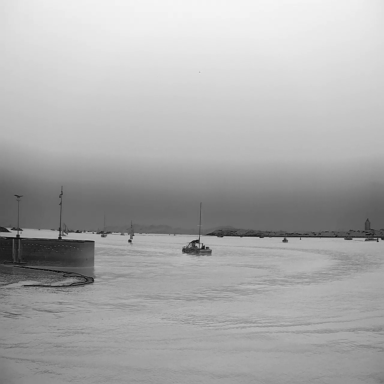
There are nine bulk_carriers in the infrared image.